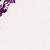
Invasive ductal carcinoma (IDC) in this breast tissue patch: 0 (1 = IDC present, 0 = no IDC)